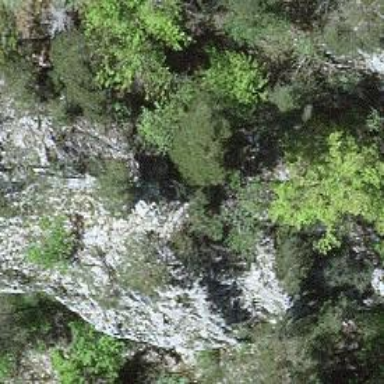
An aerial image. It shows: Natural cliff.